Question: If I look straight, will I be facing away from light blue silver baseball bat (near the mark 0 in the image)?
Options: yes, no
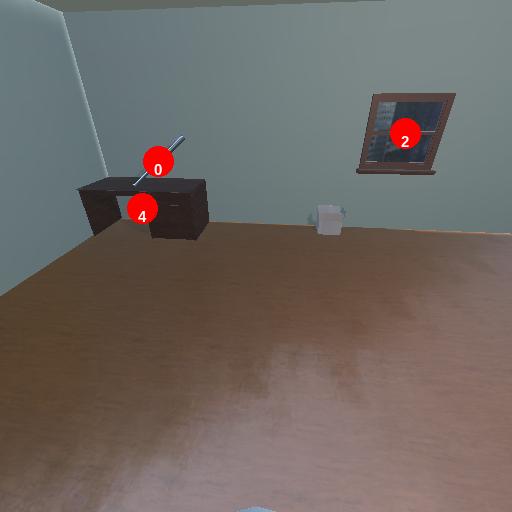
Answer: yes